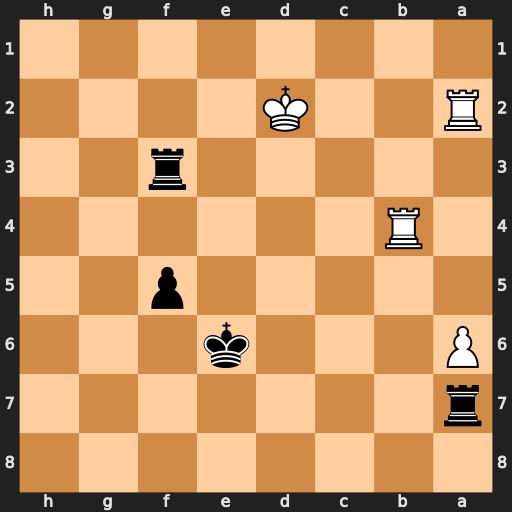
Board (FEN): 8/r7/P3k3/5p2/1R6/5r2/R2K4/8
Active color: b
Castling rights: -
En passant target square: -
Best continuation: Rf2+ Ke3 Rxa2